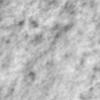
Label: no_change